Interaction volume radius: 5 \u00c5
Interaction volume height: 10 \u00c5
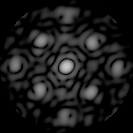
Disorder parameter: 0.3433